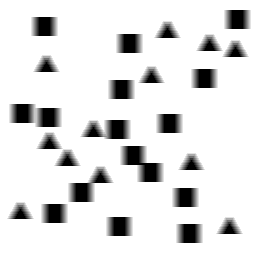
Squares: 16
Triangles: 12
Stars: 0
Total shapes: 28